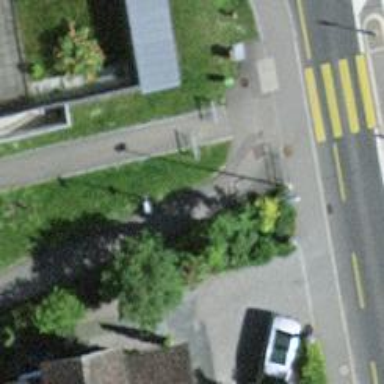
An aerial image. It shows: Cycle barrier.